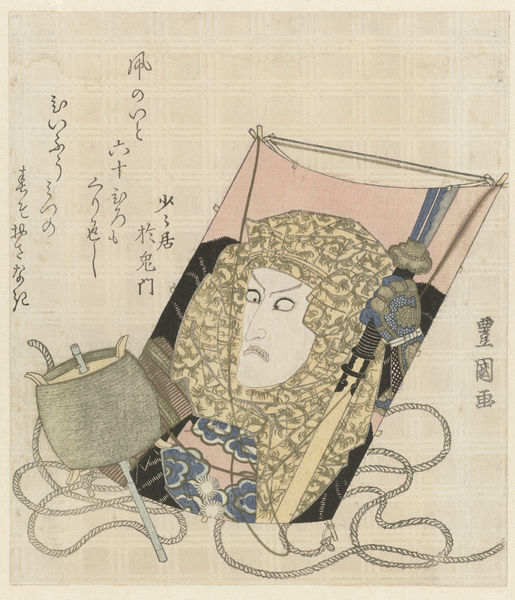
Titel: Acteur op vlieger
Künstler: Utagawa Toyokuni (II)
Standort: Amsterdam
Institution: Rijksmuseum
Schlagwörter: bouche, gris, yeux, woodcut, kopftuch, peinture, épée, bleu, toile, rose, asian, japon, doré, text, samourai, japonais, corde, tuch, gants, chaine, kordel, seil, yeux croches, croche, grimasse